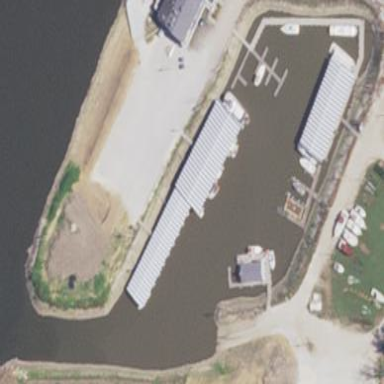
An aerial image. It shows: Marina situated on the water.